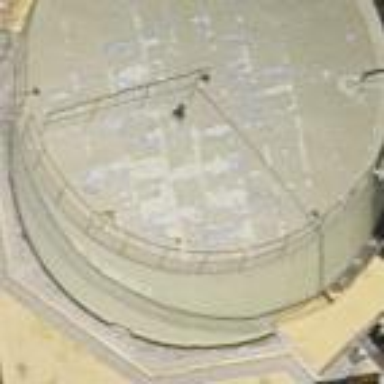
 man-made structure designed for storing gases."